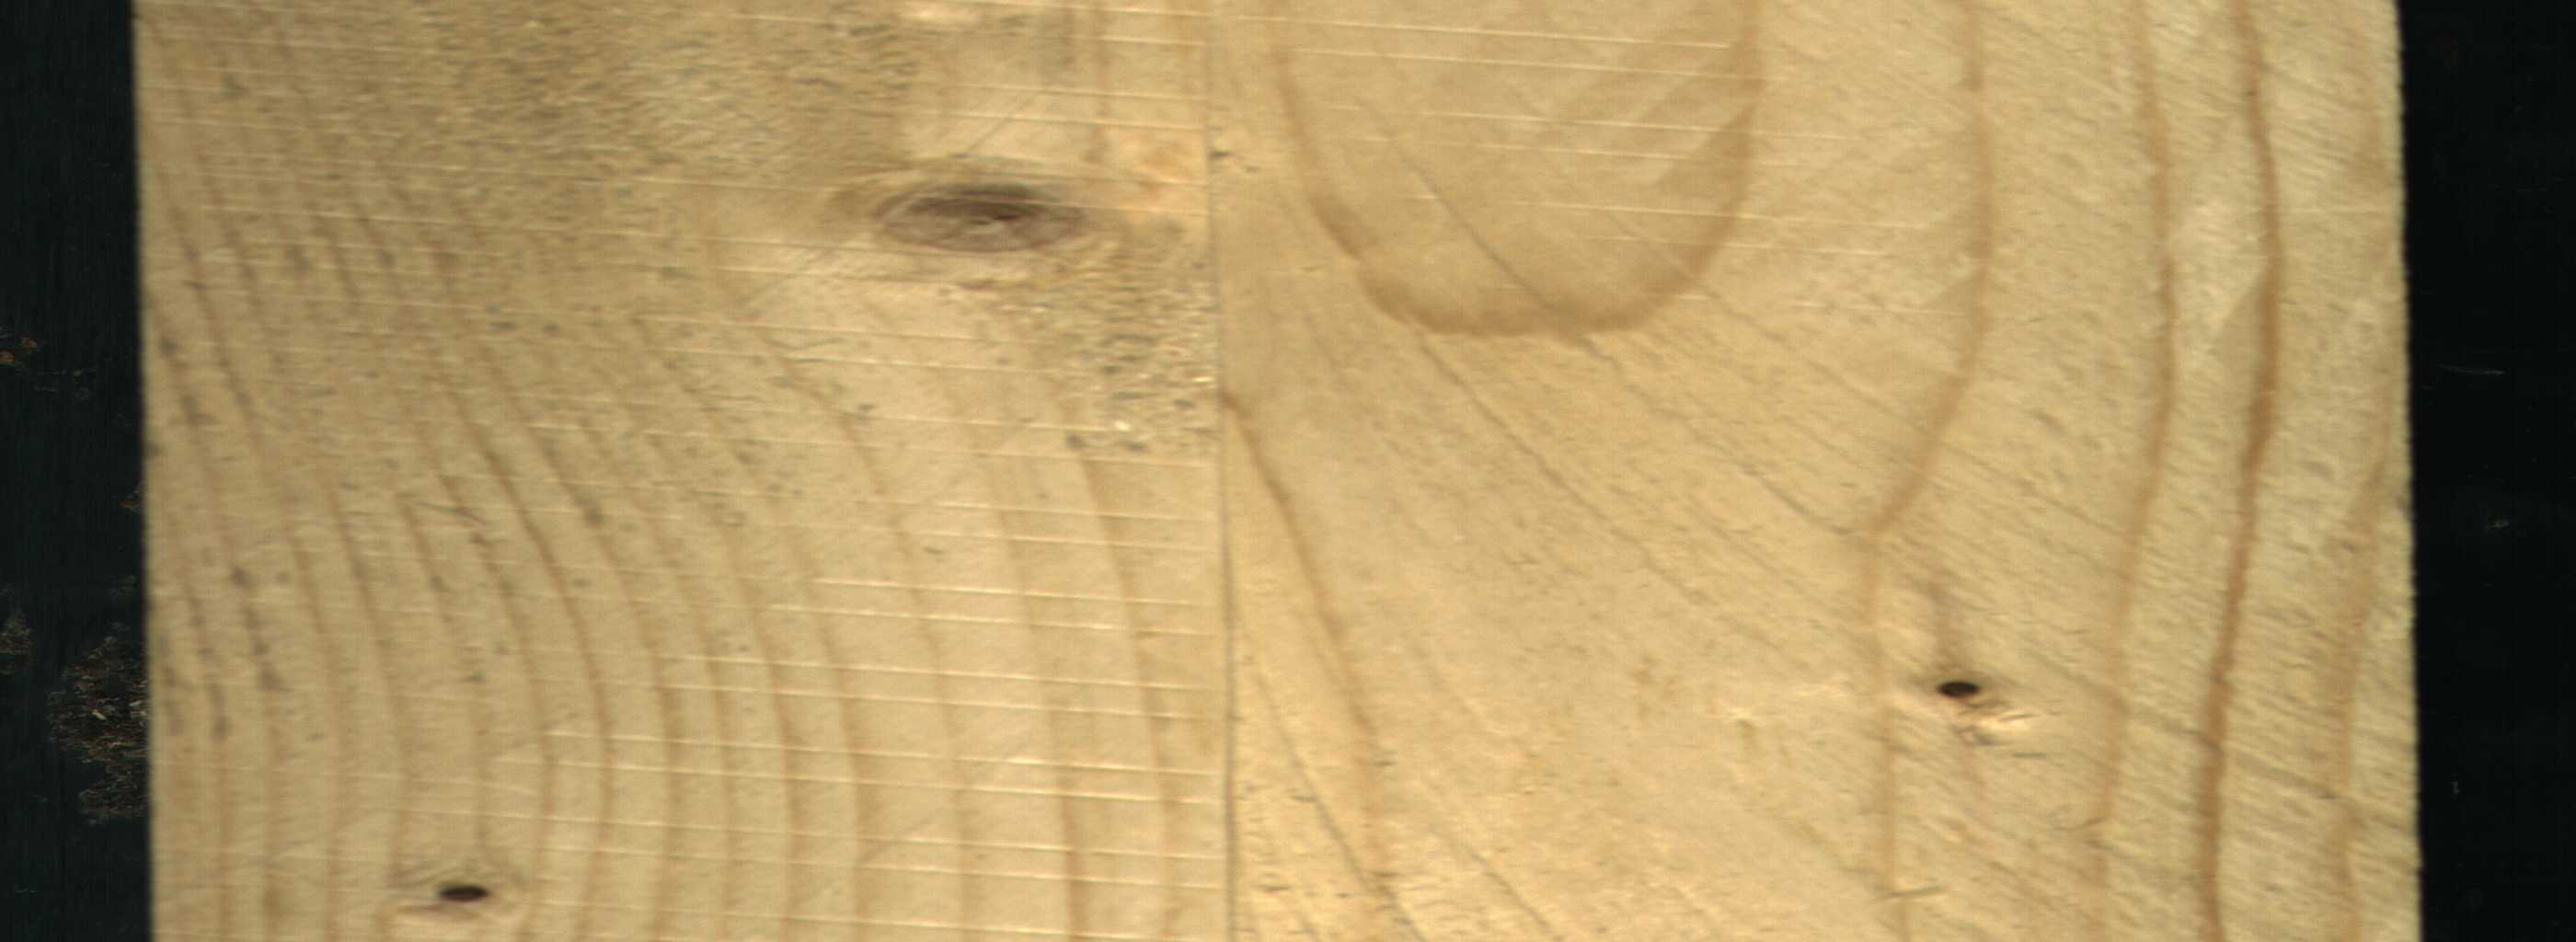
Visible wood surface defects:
Dead_Knot
Dead_Knot
Live_Knot